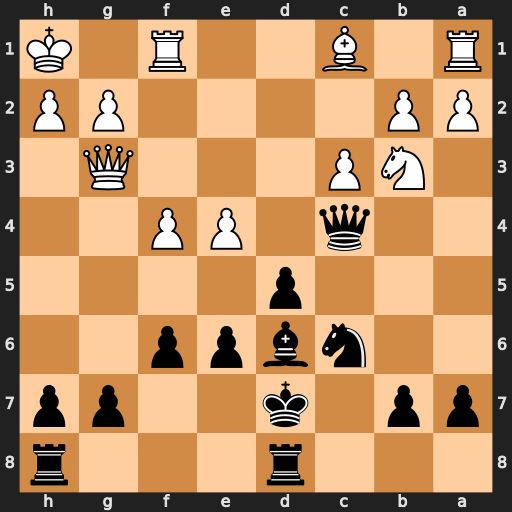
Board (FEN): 3r3r/pp1k2pp/2nbpp2/3p4/2q1PP2/1NP3Q1/PP4PP/R1B2R1K
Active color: b
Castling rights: -
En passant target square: -
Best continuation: Qxf1#